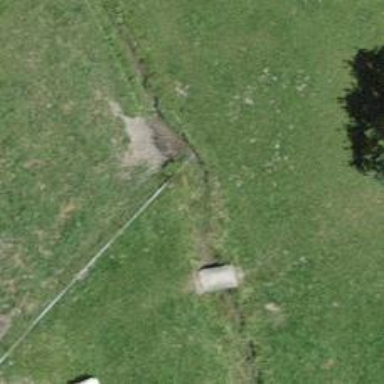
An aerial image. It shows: Culvert tunnel.